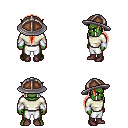
a pixel art fantasy rpg character, male body template, orc, green skin, white long-sleeve shirt, white pants, red ponytail hairstyle, chain helm, white cloth bracers, maroon shoes, four views (front, back, left, right), 2x2 character sprite sheet, small pixel art, hard edges, no anti-aliasing